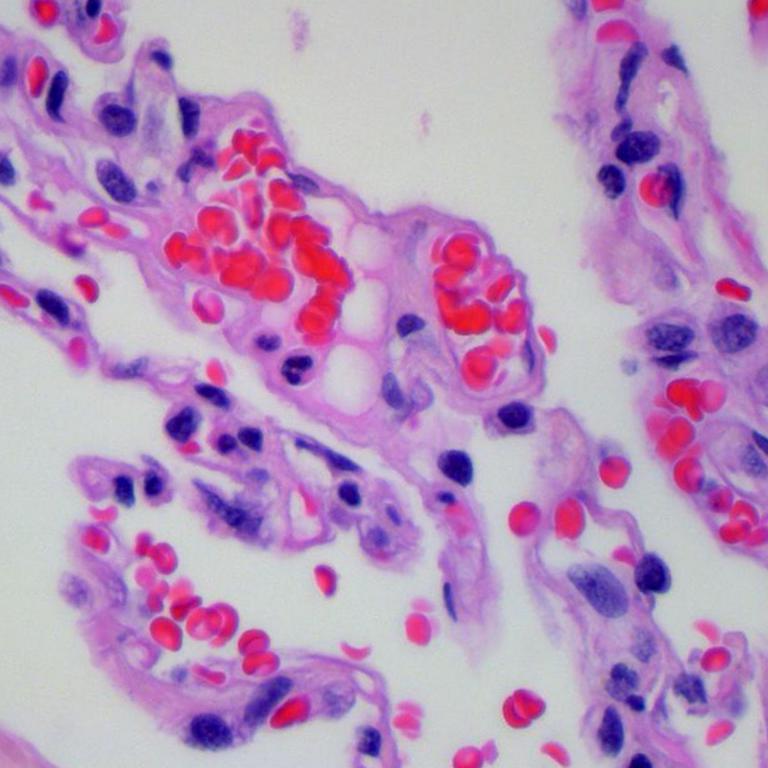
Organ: lung
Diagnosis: benign